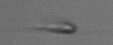
Label: flagellate_morphotype3